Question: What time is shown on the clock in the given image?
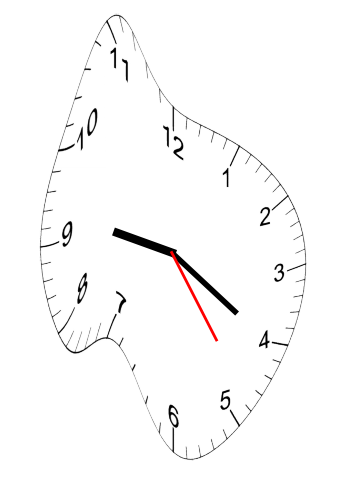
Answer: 09:20:24